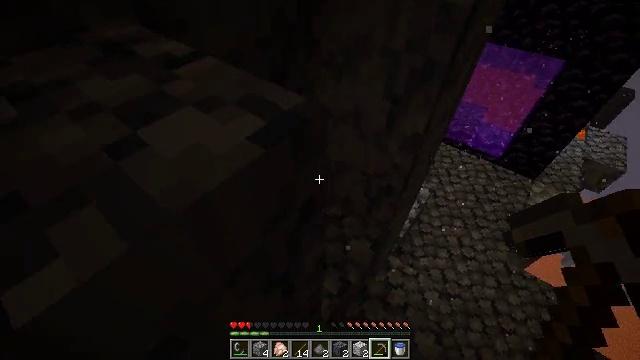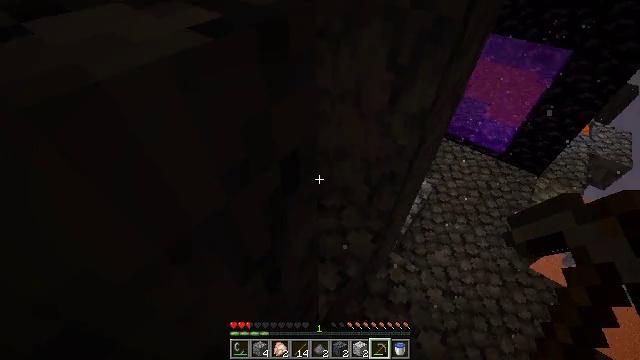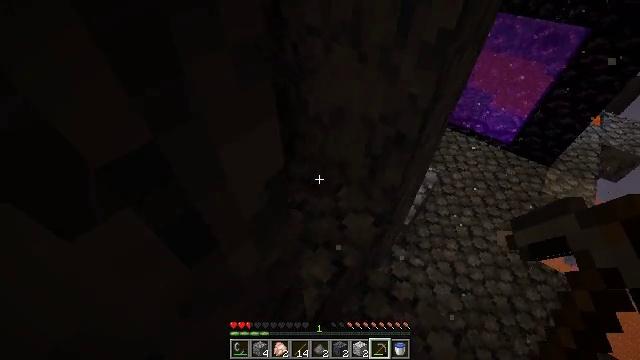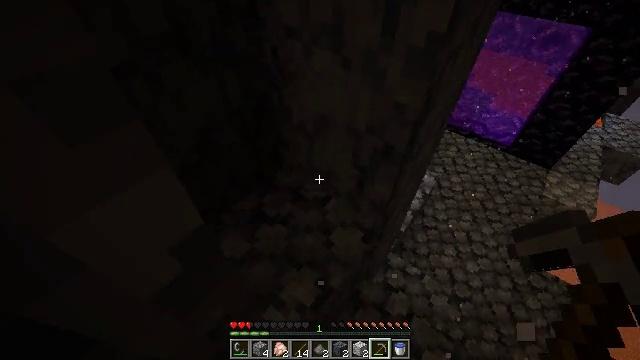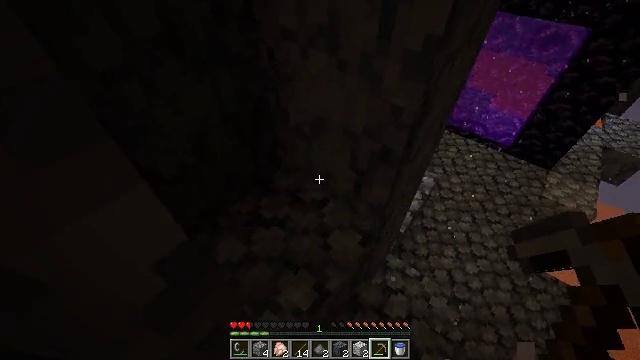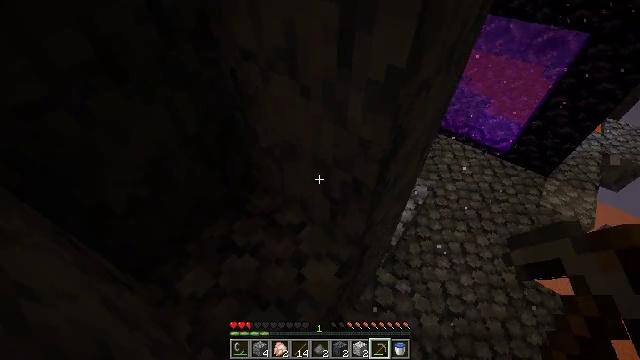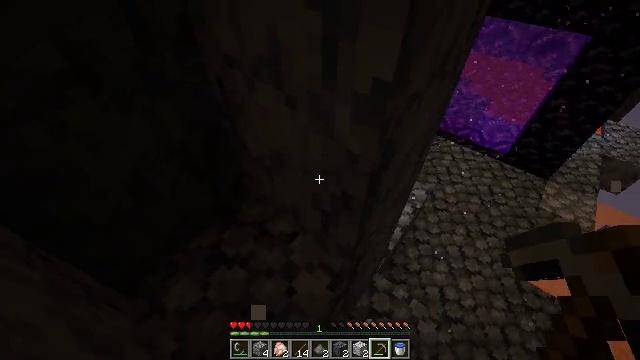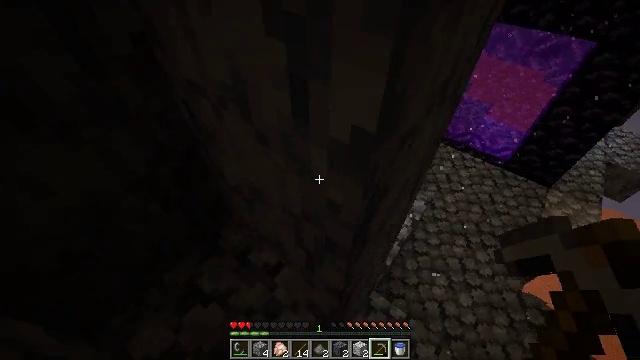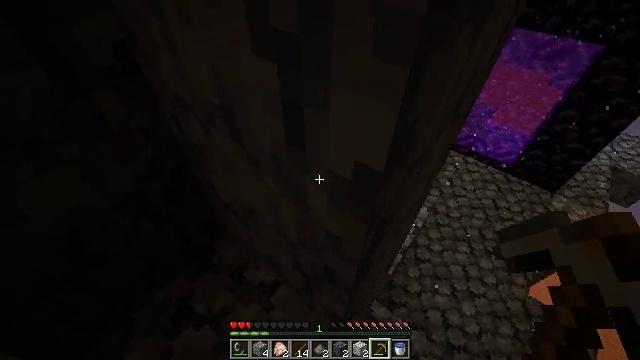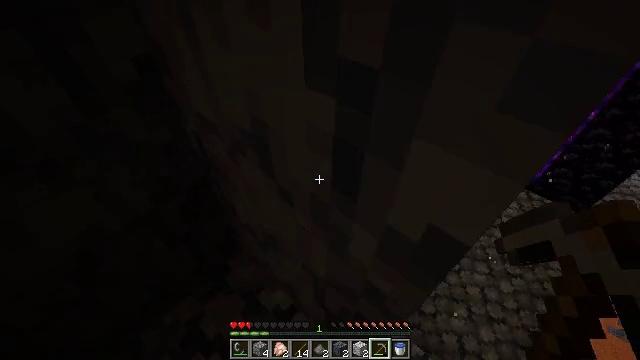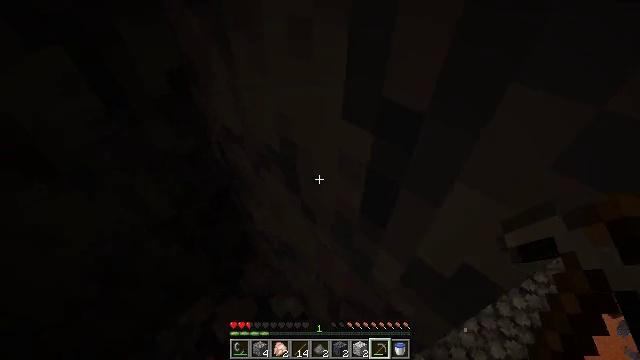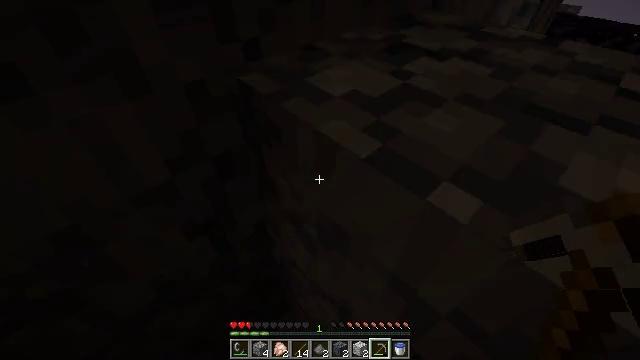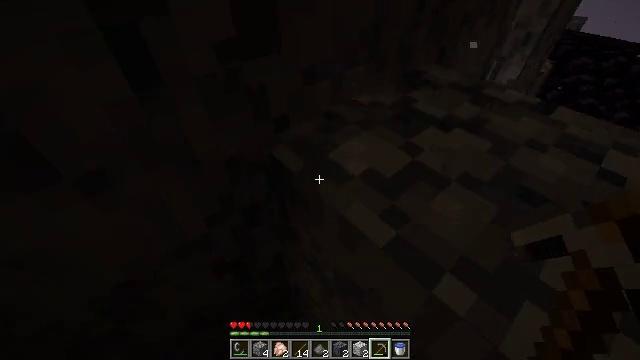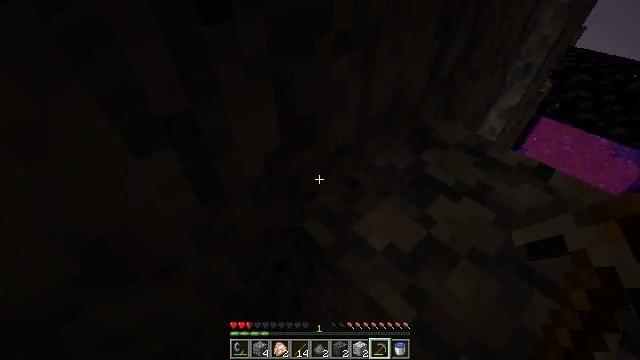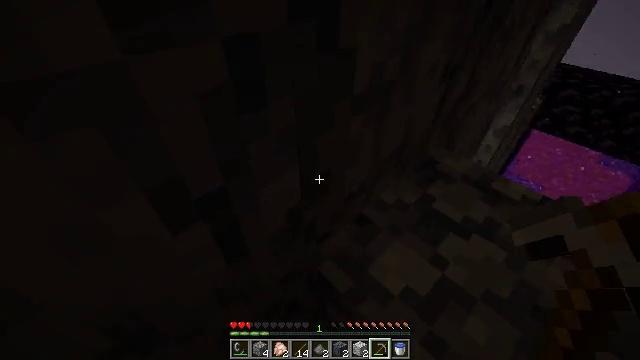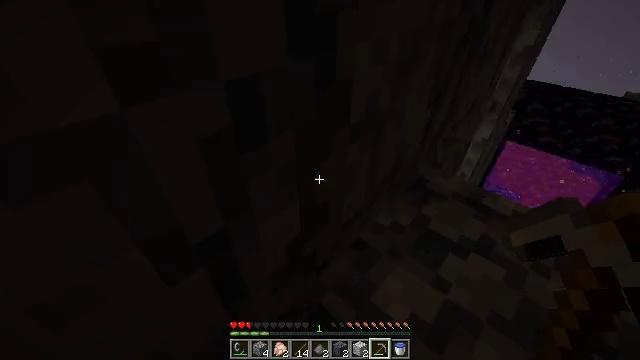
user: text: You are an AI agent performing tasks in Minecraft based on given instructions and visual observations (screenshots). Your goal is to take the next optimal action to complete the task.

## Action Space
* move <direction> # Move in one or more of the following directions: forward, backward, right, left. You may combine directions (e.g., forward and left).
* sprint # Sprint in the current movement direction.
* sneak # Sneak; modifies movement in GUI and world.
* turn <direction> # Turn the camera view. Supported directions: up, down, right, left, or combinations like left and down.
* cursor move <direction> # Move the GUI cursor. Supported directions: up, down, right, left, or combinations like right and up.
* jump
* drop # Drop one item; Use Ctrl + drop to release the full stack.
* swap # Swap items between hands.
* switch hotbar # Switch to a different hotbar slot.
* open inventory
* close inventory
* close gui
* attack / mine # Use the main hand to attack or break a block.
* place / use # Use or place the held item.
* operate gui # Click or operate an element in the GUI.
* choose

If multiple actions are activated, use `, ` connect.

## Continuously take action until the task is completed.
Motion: motion action
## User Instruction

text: Break the basalt block.
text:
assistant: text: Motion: move forward
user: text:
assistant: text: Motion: move forward
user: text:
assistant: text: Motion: move forward
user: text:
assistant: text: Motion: move forward
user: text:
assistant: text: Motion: move forward
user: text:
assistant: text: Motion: move forward
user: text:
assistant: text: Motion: move forward
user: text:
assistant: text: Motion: move forward
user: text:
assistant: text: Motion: move forward, turn left and up
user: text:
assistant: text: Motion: move forward, turn left, jump
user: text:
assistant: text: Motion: move forward, turn left, jump
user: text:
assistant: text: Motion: move forward, turn left, jump
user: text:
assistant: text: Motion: move forward, jump
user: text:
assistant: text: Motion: turn right and up
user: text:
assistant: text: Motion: turn right and up, attack / mine
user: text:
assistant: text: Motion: turn right and up, attack / mine
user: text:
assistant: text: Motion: turn right and up, attack / mine
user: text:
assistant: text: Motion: turn right and up, attack / mine
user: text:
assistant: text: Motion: turn right and up, attack / mine
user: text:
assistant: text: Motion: attack / mine
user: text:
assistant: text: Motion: turn right and down, attack / mine
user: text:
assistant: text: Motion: turn down, attack / mine
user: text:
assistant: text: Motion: attack / mine
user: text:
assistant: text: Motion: attack / mine
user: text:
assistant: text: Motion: attack / mine
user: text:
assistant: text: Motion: turn up, attack / mine
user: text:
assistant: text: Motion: turn right and up, attack / mine
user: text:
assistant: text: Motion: turn up, attack / mine
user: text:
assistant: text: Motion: attack / mine
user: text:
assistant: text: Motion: attack / mine